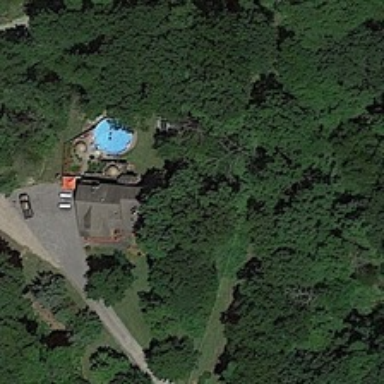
A building is surrounded by many green trees .